Question: I am trying to do implementation (Python) of the Forest Fire graph generation algorithm (<URL>.
Here is how pseudo-code looks like:
The problem I am having with is understanding the second step. How to generate these numbers?
There is an implementation in numpy library <URL>
I found one solution here <URL>
Any suggestions?
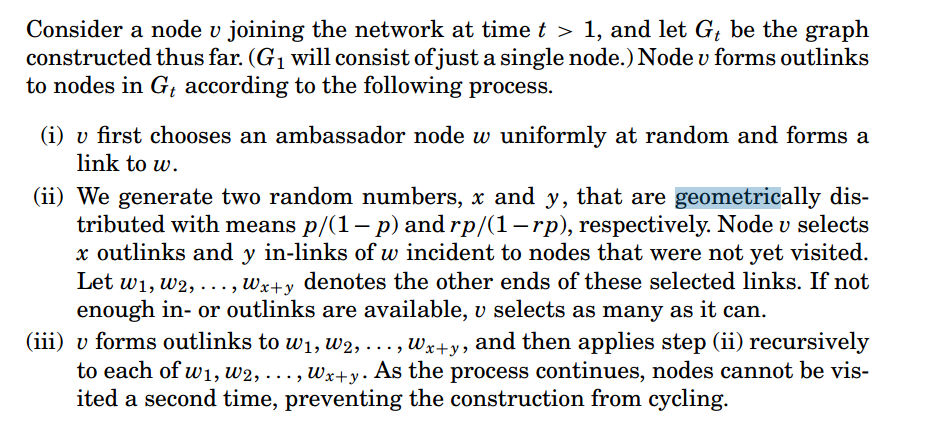
Answer: '''
numpy.random.geometric(p / (1 - p))
'''